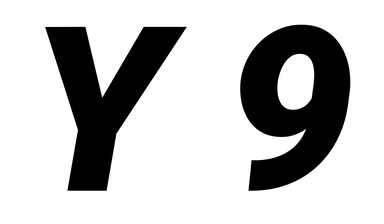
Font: Roboto-Italic_Black_Italic